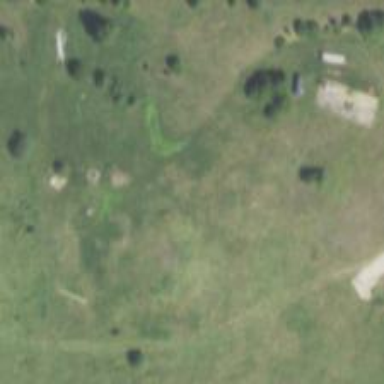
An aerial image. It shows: Military historic site.